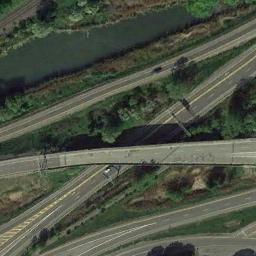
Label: overpass